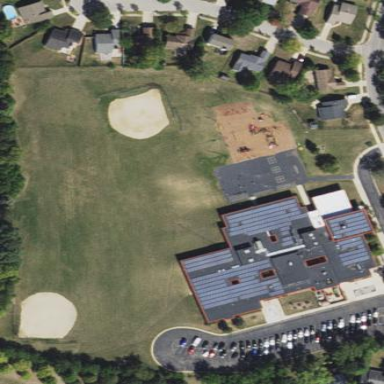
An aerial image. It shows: School facility within area designated for education.